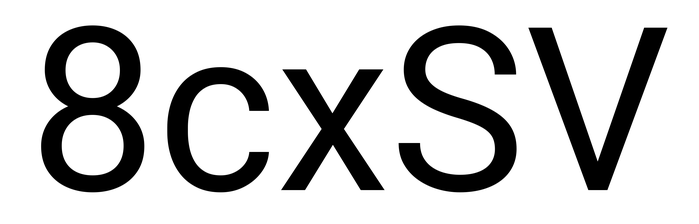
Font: Roboto_Regular